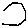
Label: hexagon